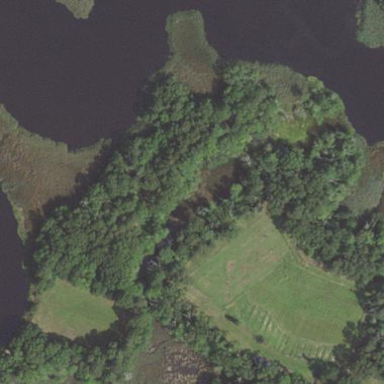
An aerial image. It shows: Wetland area characterized by wet meadow.